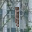
Label: 1